Question: I want to customize my message dialog as shown in following figure

How do I perform that I have prepared xaml for this
'''
<StackPanel Name="rootStackPanel" Height="Auto" Background="#363636" VerticalAlignment="Top">
<StackPanel Margin="10">
<StackPanel Margin="0,0,0,10" Orientation="Horizontal">
<TextBlock x:Name="HeadingText" x:FieldModifier="public" Style="{StaticResource ApplicationMessageBoxHeadingStyle}" Text="Alert" />
<Image Margin="10,05,0,0" Source="/Assets/Images/alert.png" Width="35">
</StackPanel>
<TextBlock x:FieldModifier="public" x:Name="ContentText" Style="{StaticResource ApplicationMessageBoxErrorStyle}" Text="Pease enter a valid plate number" />
<Button x:FieldModifier="public" Name="OkButton" Margin="0,20,0,0" Padding="0" HorizontalAlignment="Left" Content="Ok" Style="{StaticResource ApplicationThemeButtonStyle}"/>
</StackPanel>
</StackPanel>
'''
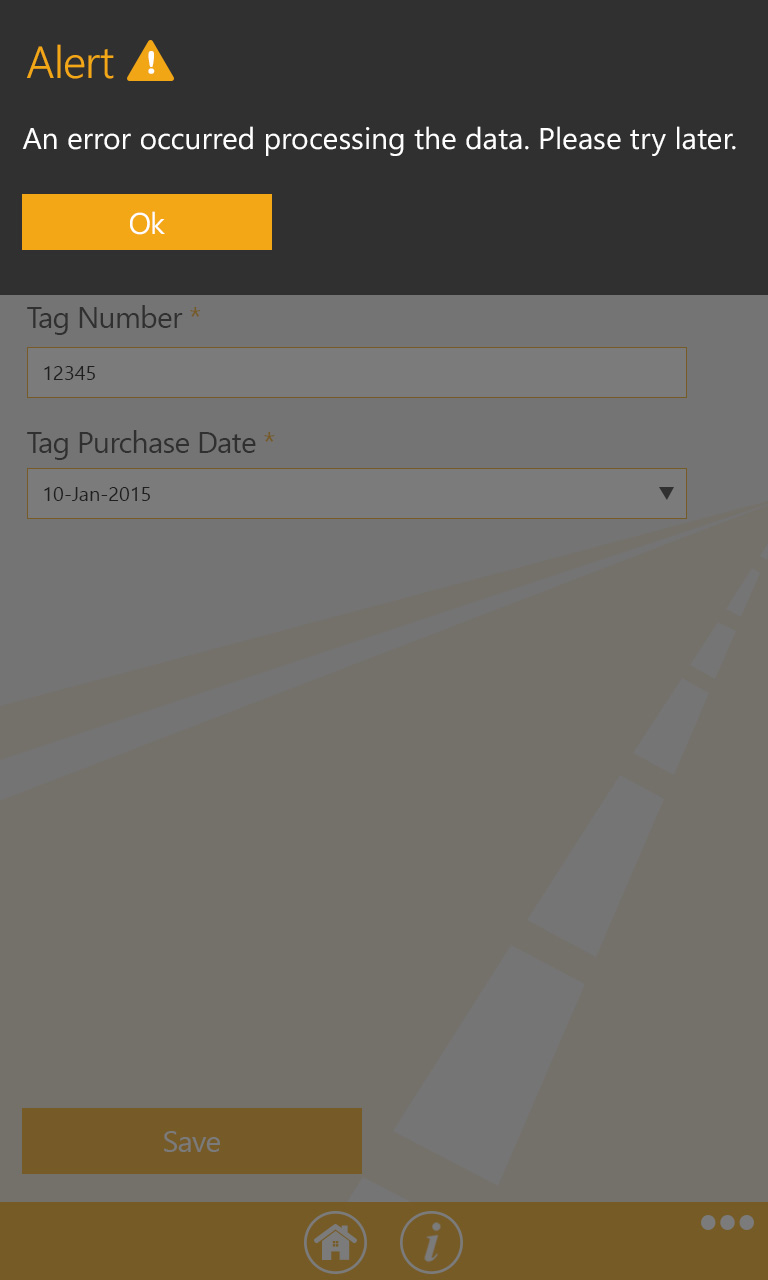
Answer: The exact look you have there is non-standard, and if you want that exact thing you'll need to write some custom code. If the important part is the icon in the alert title then this is pretty easy with a ContentDialog.
The MessageDialog isn't customizable, but the ContentDialog is. There is a template to add a new ContentDialog to your project with the Add.New Item... menu.
Once you have your ContentDialog files you can customize the template to title its button "OK":
'''
<ContentDialog
x:Class="MyApp.AlertDialog"
xmlns="http://schemas.microsoft.com/winfx/2006/xaml/presentation"
xmlns:x="http://schemas.microsoft.com/winfx/2006/xaml"
xmlns:local="using:MyApp"
xmlns:d="http://schemas.microsoft.com/expression/blend/2008"
xmlns:mc="http://schemas.openxmlformats.org/markup-compatibility/2006"
mc:Ignorable="d"
Title="Alert"
PrimaryButtonText="OK"
PrimaryButtonClick="ContentDialog_PrimaryButtonClick"
>
'''
And include your alert.png along with the Title in the title template. A more advanced version would allow binding different icons for different purposes.You could also fill a path instead of drawing a png so the icon will scale more easily.
'''
<ContentDialog.TitleTemplate>
<DataTemplate>
<StackPanel Orientation="Horizontal">
<TextBlock Text="{Binding}" Foreground="{ThemeResource PhoneAccentBrush}"/>
<Image Source="/Assets/Images/alert.png" />
</StackPanel>
</DataTemplate>
</ContentDialog.TitleTemplate>
'''
And then include the rest of the contents in the ContentDialog's Xaml:
'''
<StackPanel>
<TextBlock x:FieldModifier="public" x:Name="ContentText" Style="{StaticResource ApplicationMessageBoxErrorStyle}" Text="Pease enter a valid plate number" />
</StackPanel>
'''
This will put the OK button in its standardized location at the bottom right. If you want to include it with the text you can stick it in your StackPanel like in your sample code and not set the PrimaryButtonText on the ContentDialog.